Interaction volume radius: 5 \u00c5
Interaction volume height: 35 \u00c5
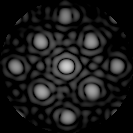
Disorder parameter: 0.1344